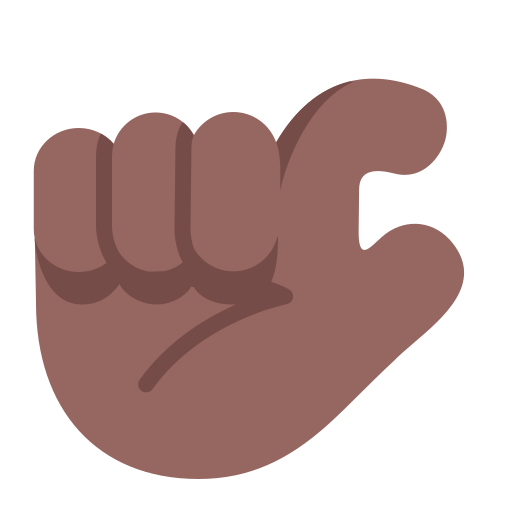
pinching hand flat  dark